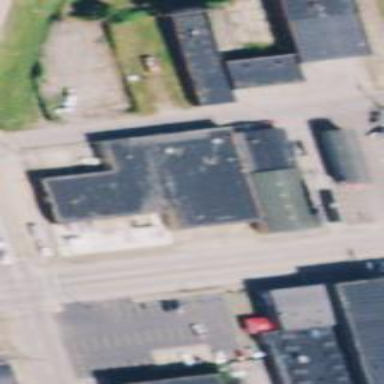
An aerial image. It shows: Car shop building.